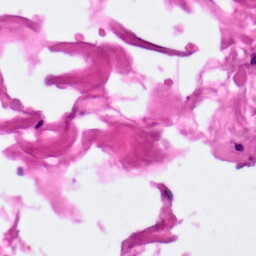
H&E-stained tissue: Pancreatic